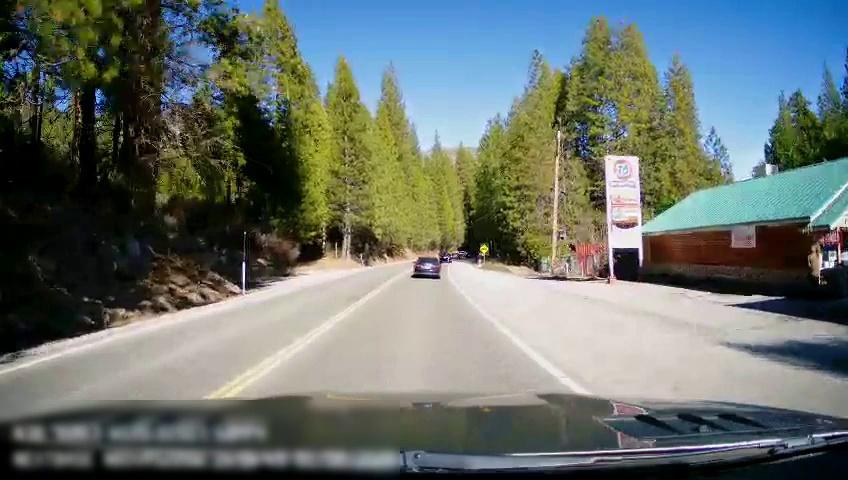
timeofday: Day
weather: Sunny
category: Drivable Space
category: Vehicles | Car
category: Vehicles | Car
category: Lanes | Opposite Lane
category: Lanes | Opposite Lane
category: Lanes | Current Lane
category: Lanes | Current Lane
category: Traffic | Signs